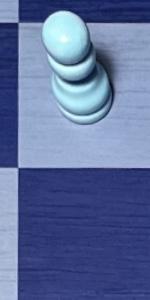
Label: Empty